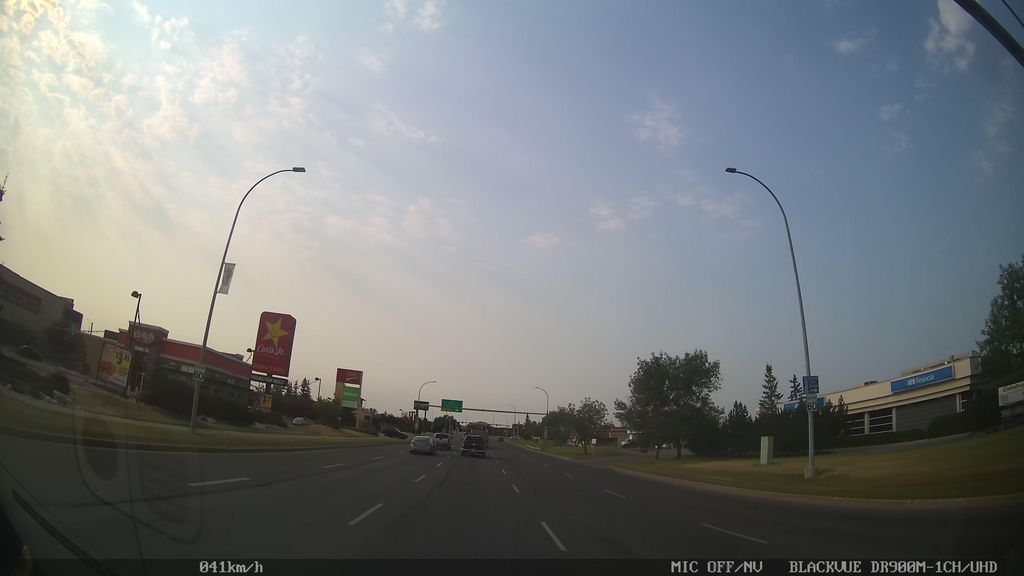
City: edmonton